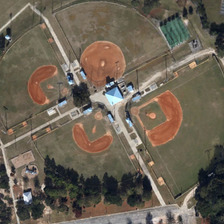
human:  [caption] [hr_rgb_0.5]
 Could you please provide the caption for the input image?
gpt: some sparse green trees are around four baseball fields .

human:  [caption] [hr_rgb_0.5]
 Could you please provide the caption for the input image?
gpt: some sparse green trees are around four baseball fields .

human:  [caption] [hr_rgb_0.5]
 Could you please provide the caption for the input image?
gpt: some sparse green trees are around four baseball fields .

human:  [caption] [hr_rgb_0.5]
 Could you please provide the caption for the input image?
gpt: some sparse green trees are around four baseball fields .

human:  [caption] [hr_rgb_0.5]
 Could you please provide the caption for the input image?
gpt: some sparse green trees are around four baseball fields .